Question: On 4.0.3, Code below cause warning "W/CursorWrapperInner(11252): Cursor finalized without prior close()".
'''
Uri uri = Uri.withAppendedPath(PhoneLookup.CONTENT_FILTER_URI, Uri.encode(number));
getContentResolver().query(uri, null, null, null, null);
'''
In sorce, I found the warning where it come from, anyone tell me how to avoid as i doubt it related to some weird problem?

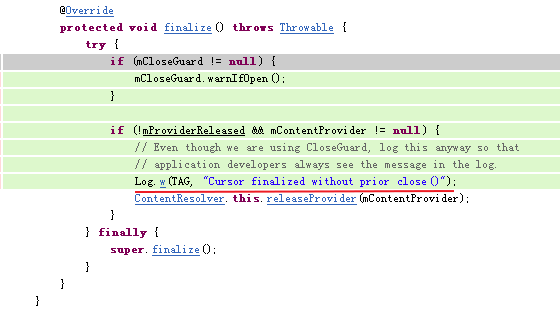
Answer: I have also experienced this weird issue. I'm using a ContentProvider to provide me with a Cursor and a CursorLoader to handle the fetching in my Fragment/Activities. So I'm doing everything "to the book".
I experienced this warning message using a 4.1.1 device, but it seems to have gone away on my Nexus 7 which is 4.2. Personally I would not take any serious notice of this warning.
Update:
I was testing my code with Android v2.2 and I got a full stacktrace from this error. It turned out that my code was fetching another Cursor (not the one fetched using a Loader) and it was this that was the offending code. Closing this manually did the trick.